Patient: sex F, age 37
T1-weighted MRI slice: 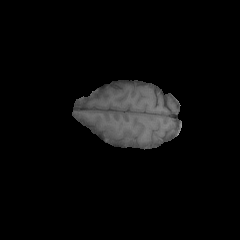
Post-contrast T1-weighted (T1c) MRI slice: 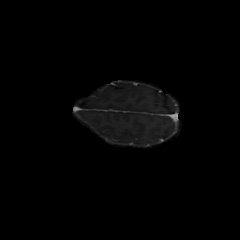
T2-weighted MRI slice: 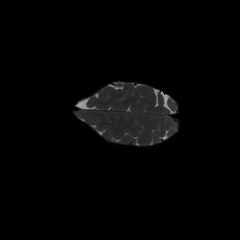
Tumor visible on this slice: no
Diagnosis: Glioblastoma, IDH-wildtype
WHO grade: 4